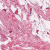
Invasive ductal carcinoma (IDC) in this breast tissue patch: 0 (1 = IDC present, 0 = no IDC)